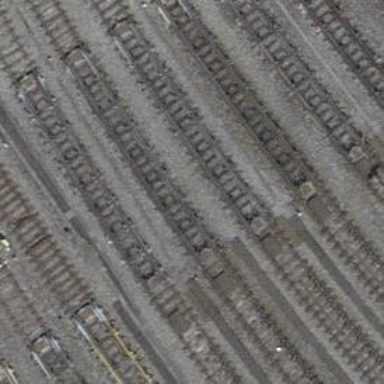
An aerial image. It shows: Railway yard with 1 track. It features beam retarder for controlling the speed of the trains.